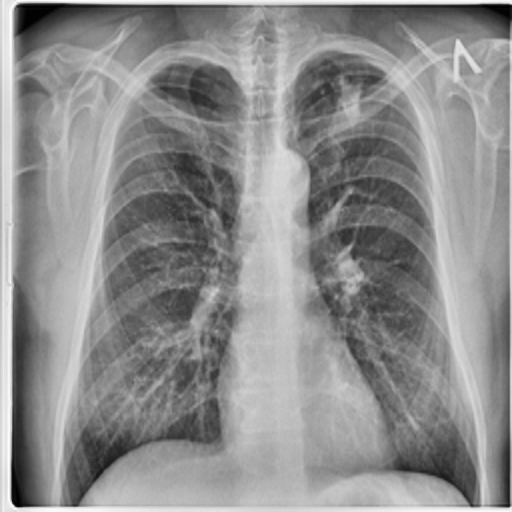
Finding: TUBERCULOSIS